Current action and preconditions to check: trajectory_clear

Your task: For each precondition in the list above, predict whether it will hold at this action.

Consider the current scene as observed from the mobile robot's camera, and analyze the predicted future states of all dynamic agents (e.g., people, animals, vehicles, or any moving entities) within the NEXT SECOND.

IMPORTANT: Only answer "very likely" if you are absolutely certain—based on strong, clear evidence—that a dynamic agent will violate the precondition in the predicted future state. Do NOT answer "very likely" for unlikely, ambiguous, or low-probability risks.

Ask yourself for each precondition: Is there a high probability, with clear and convincing evidence, that the predicted future states of any dynamic agent will interfere with the predicted future state of the currently executing action within the NEXT SECOND, causing that precondition to fail?

Assess the risk level based on these predictions. Use "likely" or "very likely" if motions create a clear risk of interference.

Use "neutral" or "improbable" if agents are nearby but their predicted paths are clearly diverging or non-conflicting.

Failure Risk Categories: "very improbable", "improbable", "neutral", "likely", "very likely"

Answer Format: Output ONLY the probability_of_failure value from these categories: "very improbable", "improbable", "neutral", "likely", "very likely"

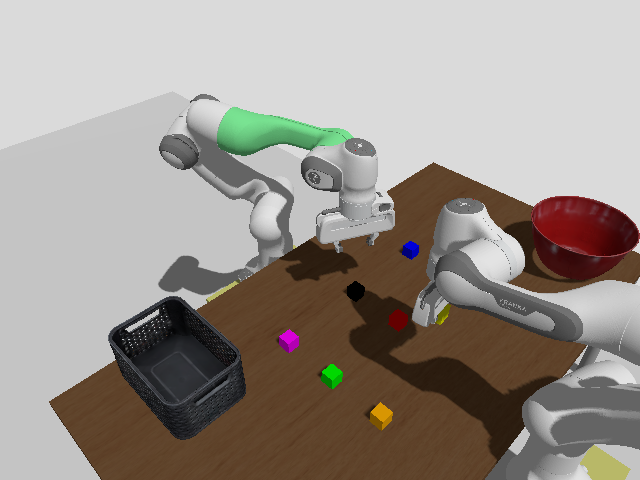

Answer: improbable